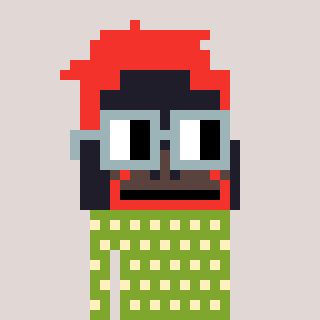
a pixel art character with square dark gray glasses, a orangutan-shaped head and a slimegreen-colored body on a warm background